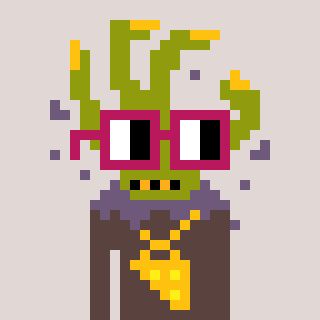
a pixel art character with square dark red glasses, a zombie-hand-shaped head and a darkbrown-colored body on a warm background